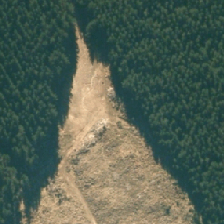
Land cover: harvested_forest